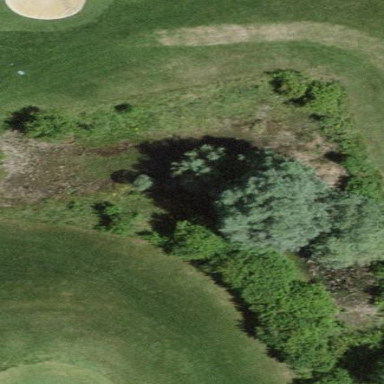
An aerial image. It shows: Swampy wetland area with golf lateral water hazard.